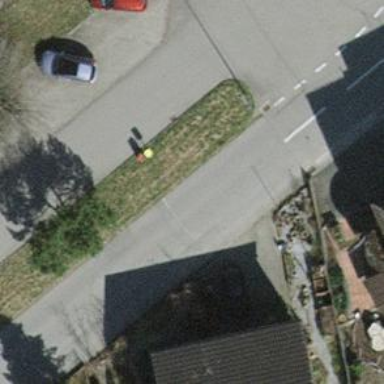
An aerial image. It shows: Post box is visible.